Question:
I need to write a SQL query to get the department name and the number of female professors in that department even if there aren't any female professors hired there. Please help. Thank you.
| STUDENT |
| ------- |
| id |
| first_name |
| last_name |
| is_female |
| department_id |
| DEPARTMENT |
| ---------- |
| id |
| name |
| PROFESSOR |
| --------- |
| id |
| first_name |
| last_name |
| is_female |
| department_id |
This is my query:
'''
SELECT
department.name, COUNT(professor.is_female)
FROM
department, professor
WHERE
department.id = professor.department_id
'''
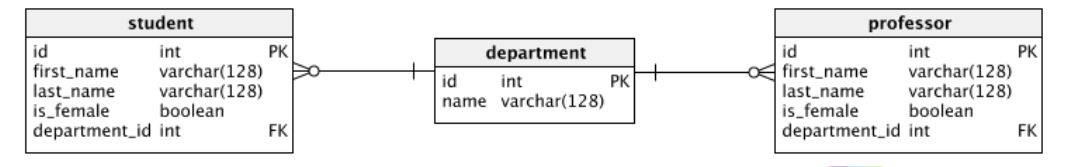
Answer: Not sure why you included the student table but try either this correlated sub-query:
'''
select name, (select count(*) from PROFESSOR where DEPARTMENT.id = PROFESSOR.department_id and is_female = true) as 'count'
from DEPARTMENT
'''
or left-join:
'''
select name, count(*)
from DEPARTMENT
left join PROFESSOR on DEPARTMENT.id = PROFESSOR.department_id and is_female = true
group by 1
'''